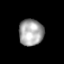
Tissue: lung
Cell type: Epithelial cells
Senescence score: 0.2182
Nuclear area (px): 636
Mean DAPI intensity: 166.266